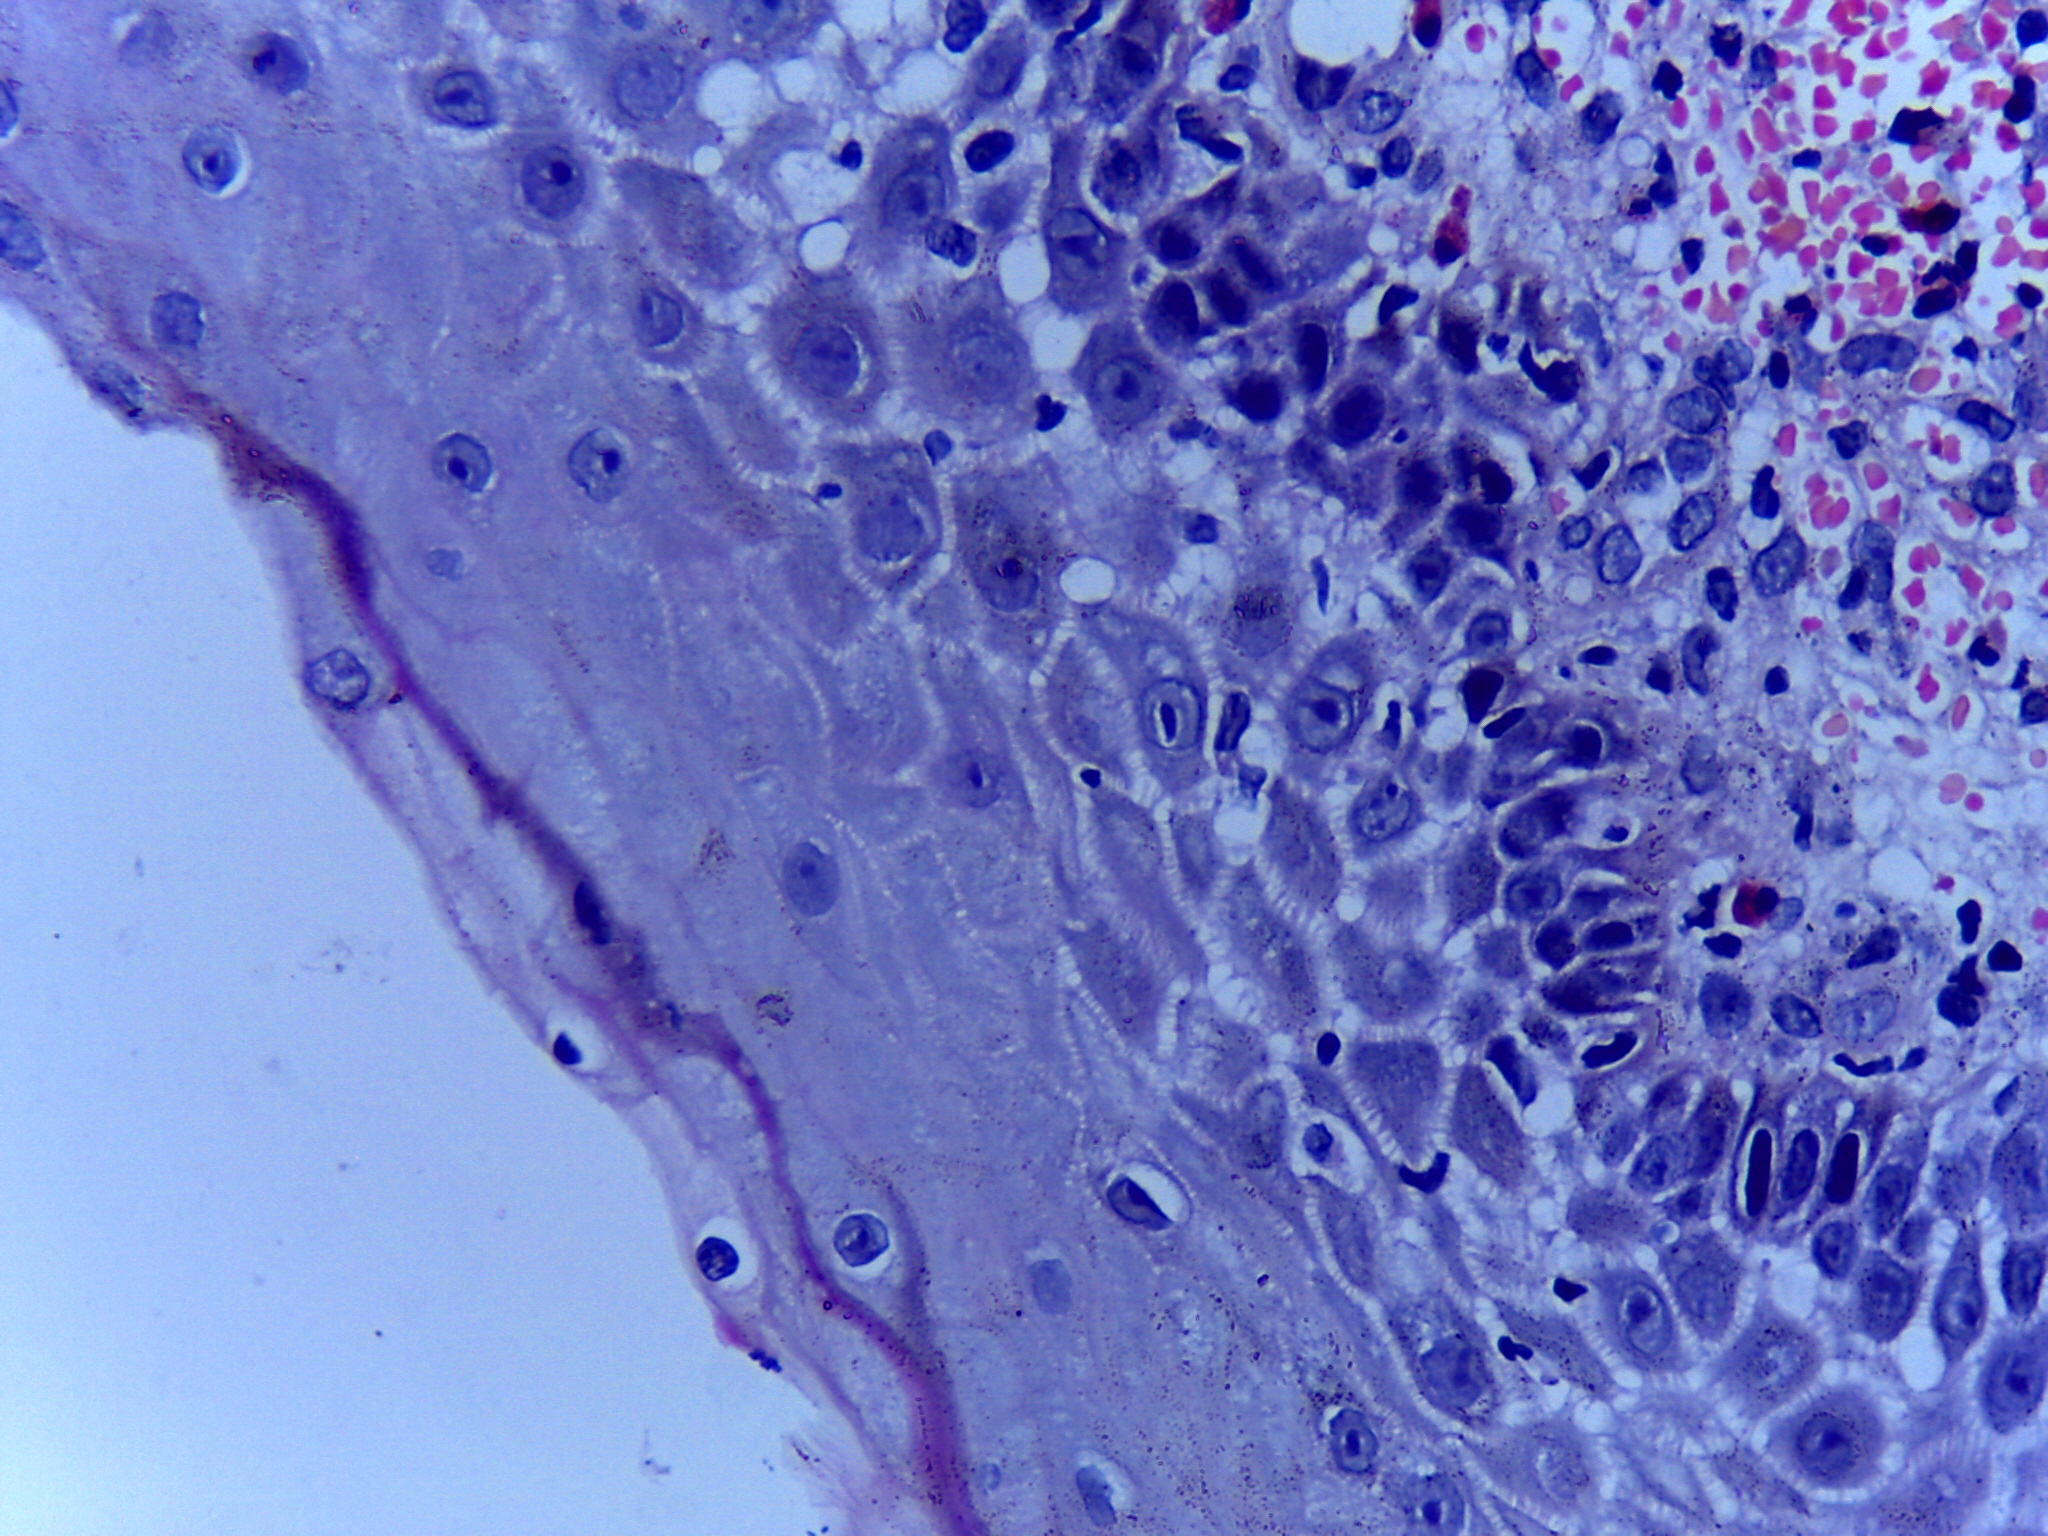
Diagnosis: Normal